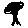
Label: tree